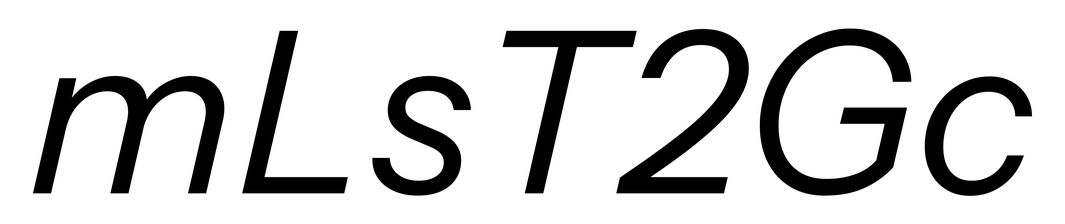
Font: InstrumentSans-Italic_Italic